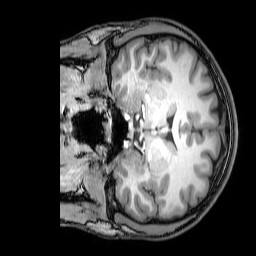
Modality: T1w
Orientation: coronal
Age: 21
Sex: male